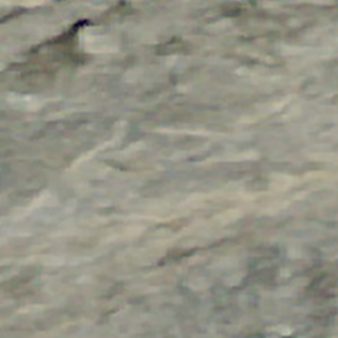
Label: other